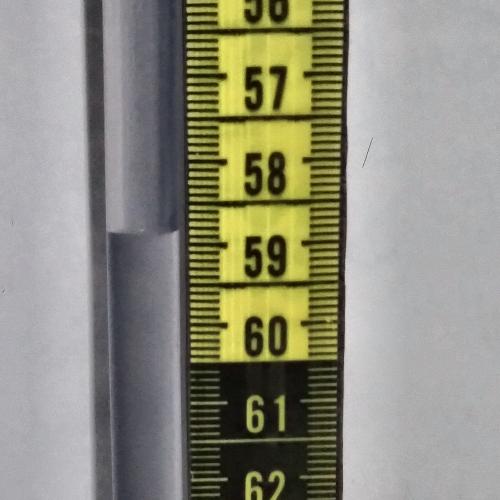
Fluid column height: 58.8 cm